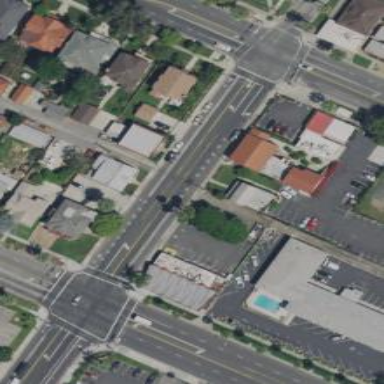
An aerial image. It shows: Secondary road with separate asphalt sidewalk.